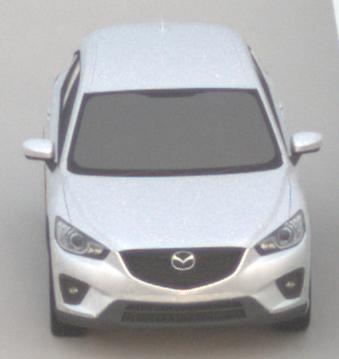
Make: Mazda
Model: CX-5 2.0 SKYACTIV-G 160
Detailed model: CX-5 (GH)
Model produced from: 2012/04
Model produced until: 2015/02
Doors: 5
Color: white
Road condition: dry road
Daytime: sunrise or sunset
Contrast: low contrast